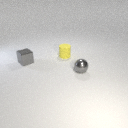
small yellow rubber cylinder behind small gray metal cube